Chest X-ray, PA view. Patient: 68 years old, sex M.
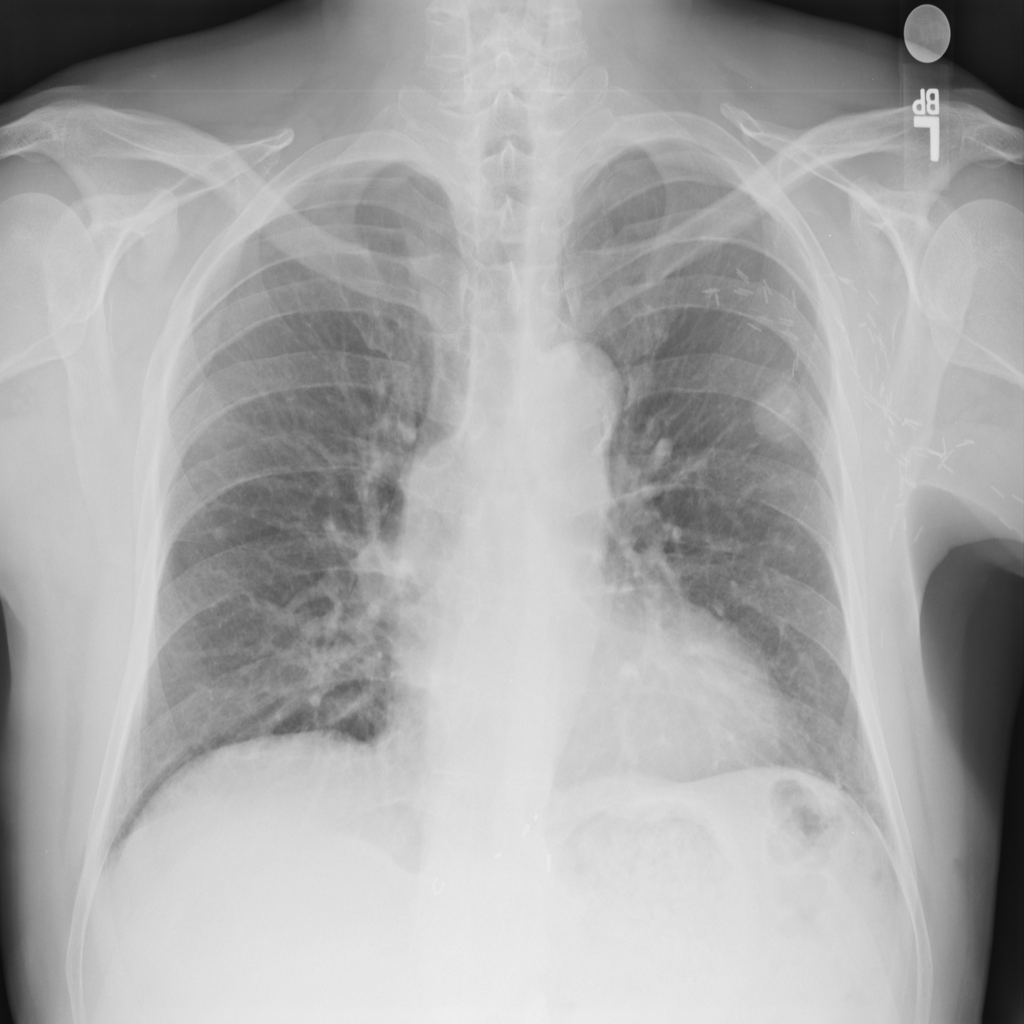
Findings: No Finding